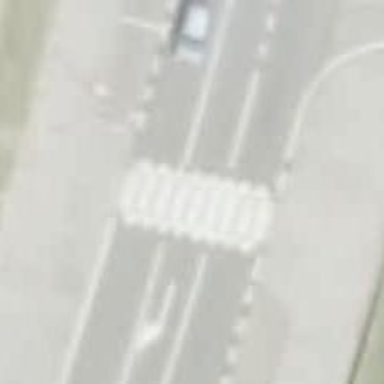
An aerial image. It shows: Marked road crossing.